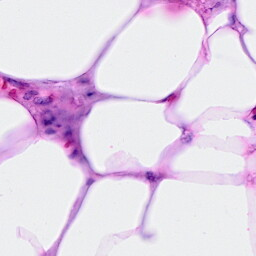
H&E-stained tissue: Breast